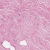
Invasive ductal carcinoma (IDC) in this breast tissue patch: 0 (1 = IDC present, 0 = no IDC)